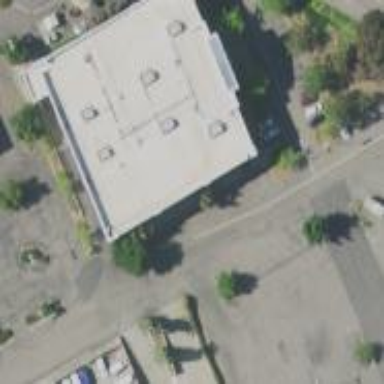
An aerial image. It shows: Retail building.